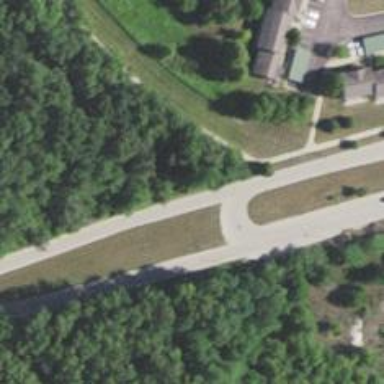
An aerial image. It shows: Tertiary link road with asphalt surface.